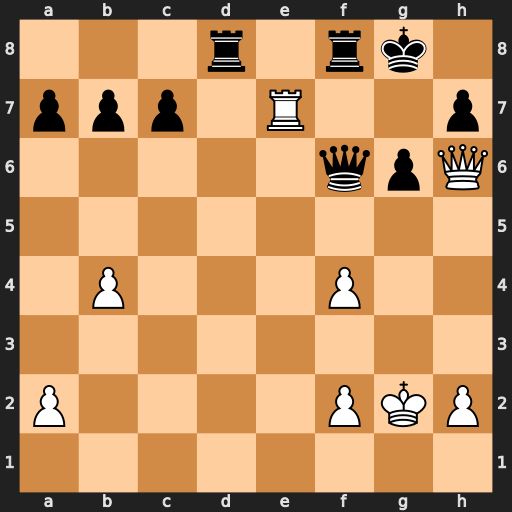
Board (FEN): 3r1rk1/ppp1R2p/5qpQ/8/1P3P2/8/P4PKP/8
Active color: w
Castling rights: -
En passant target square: -
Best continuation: Qxh7#